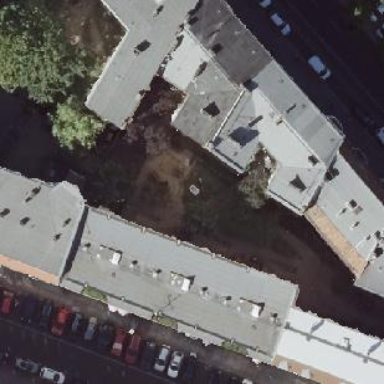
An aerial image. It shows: Residential building with tar paper roof.